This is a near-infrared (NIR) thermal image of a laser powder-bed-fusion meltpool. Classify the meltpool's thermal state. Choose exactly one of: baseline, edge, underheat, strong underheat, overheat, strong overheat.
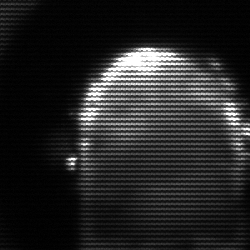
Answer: baseline